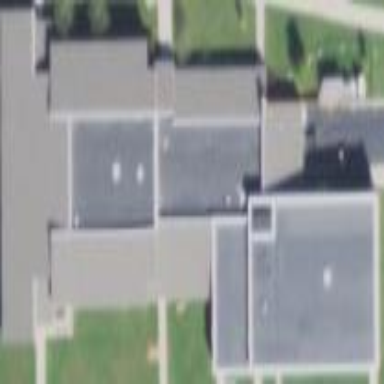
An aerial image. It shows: School building.